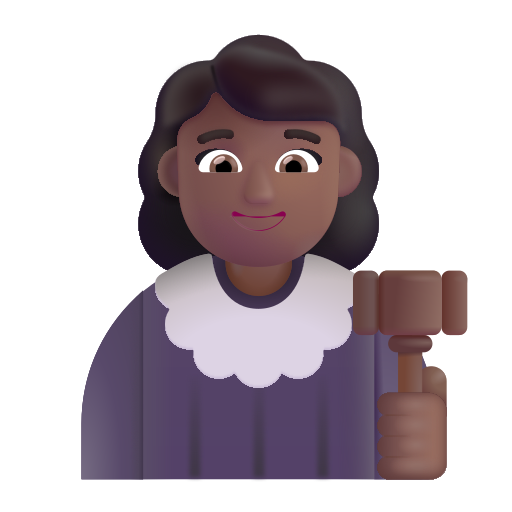
woman judge color  dark